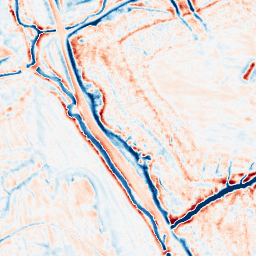
Category: edge_preserving
Decomposition family: bilateral
Decomposition parameters: d: 15
sigma_color: 100
sigma_space: 150
Upsampling method: cubic_catmull_rom
Upsampling parameters: scale: 2
Upsampling scale: 2